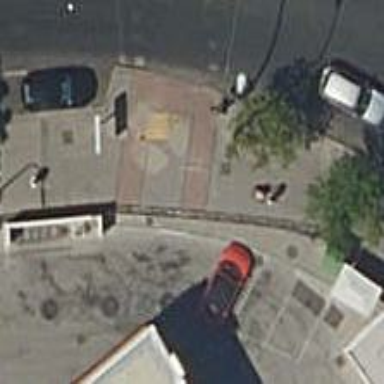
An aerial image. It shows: Footway with paving stones leading to crossing with traffic signals.